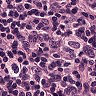
Metastatic tissue present: yes